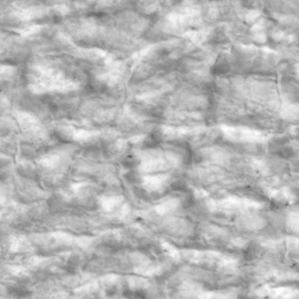
Label: non_frost